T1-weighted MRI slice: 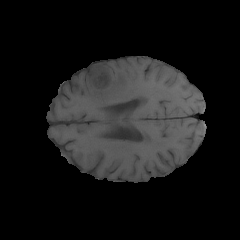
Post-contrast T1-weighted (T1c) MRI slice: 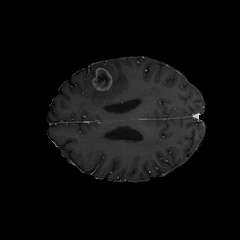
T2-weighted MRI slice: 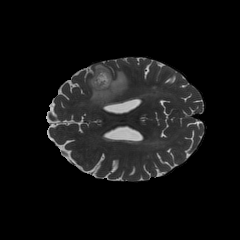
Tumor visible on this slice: yes